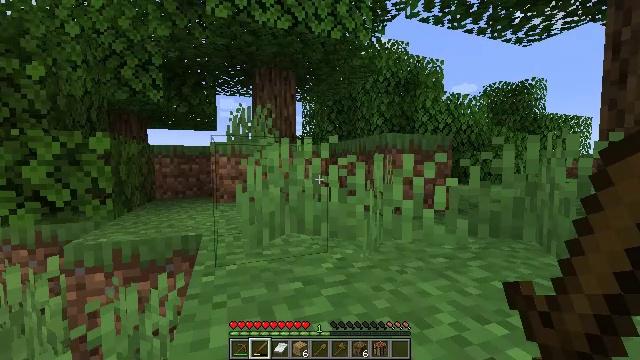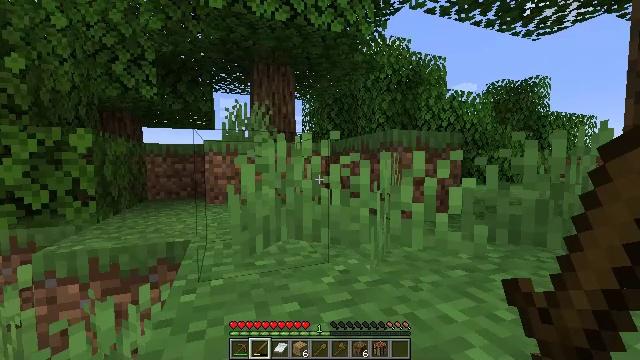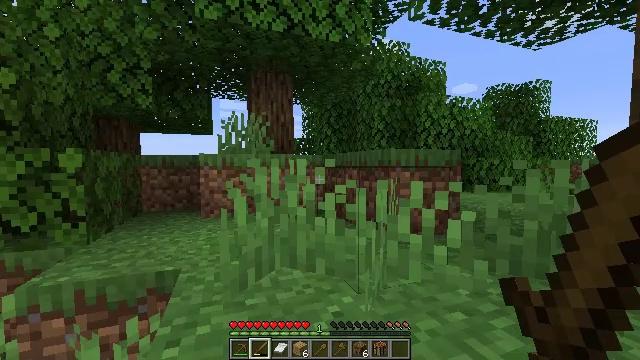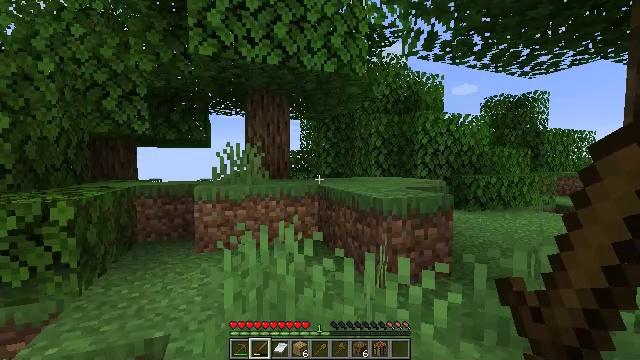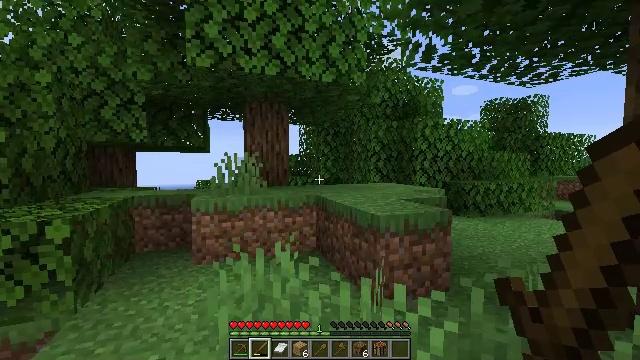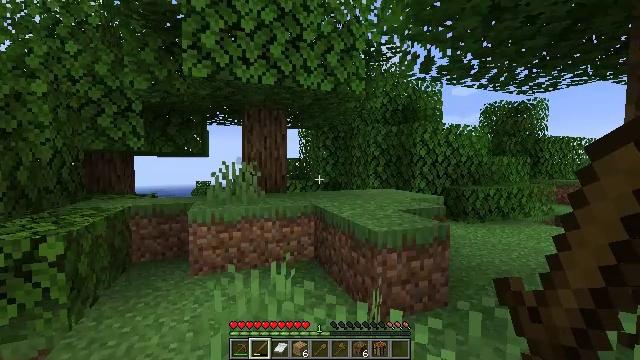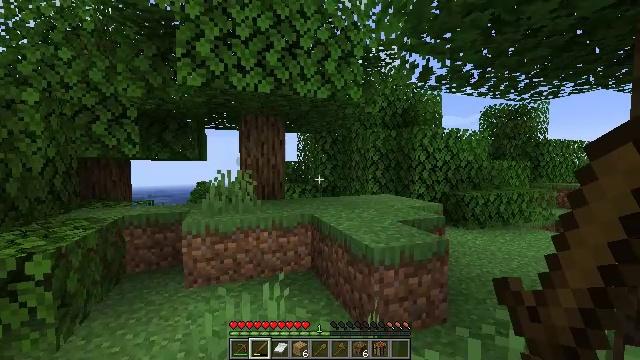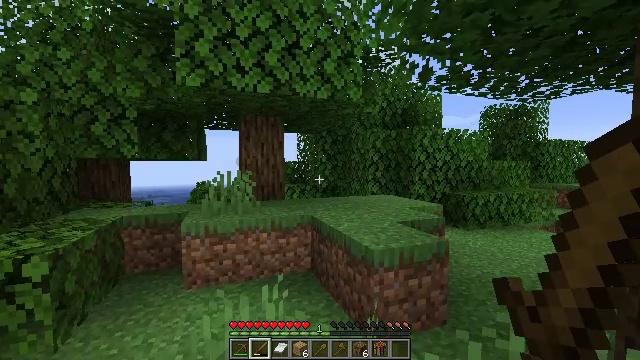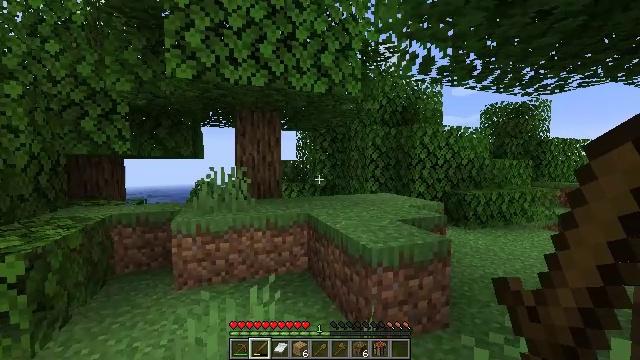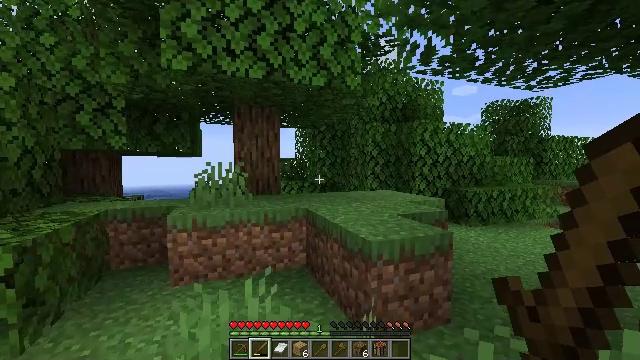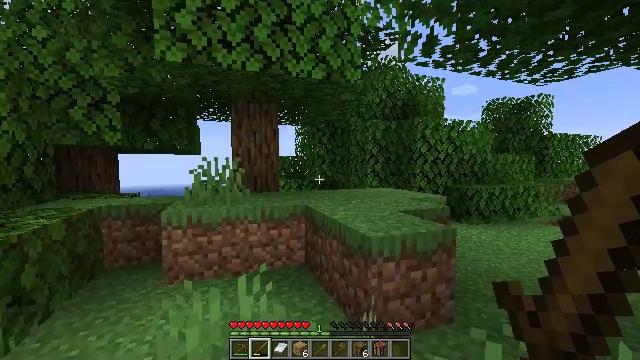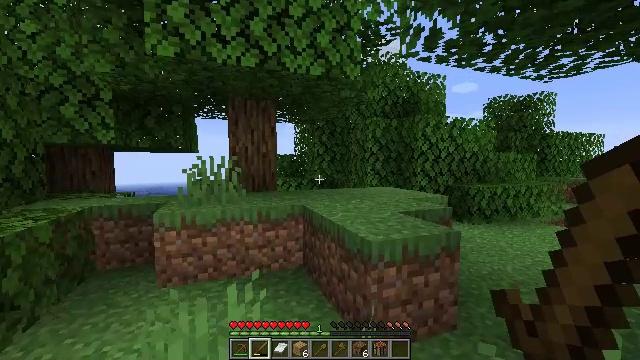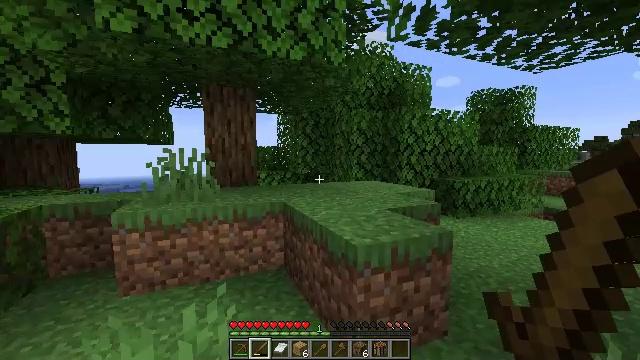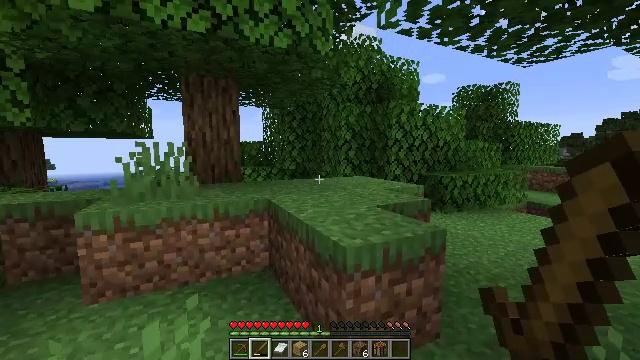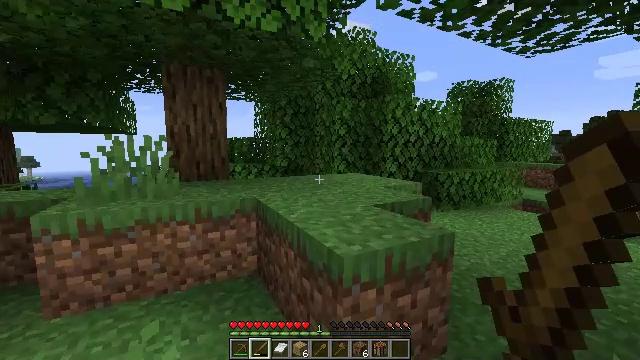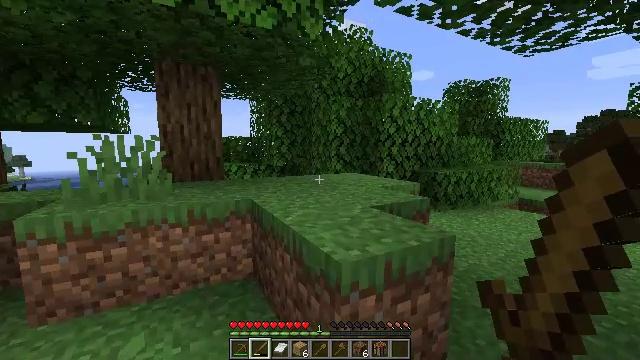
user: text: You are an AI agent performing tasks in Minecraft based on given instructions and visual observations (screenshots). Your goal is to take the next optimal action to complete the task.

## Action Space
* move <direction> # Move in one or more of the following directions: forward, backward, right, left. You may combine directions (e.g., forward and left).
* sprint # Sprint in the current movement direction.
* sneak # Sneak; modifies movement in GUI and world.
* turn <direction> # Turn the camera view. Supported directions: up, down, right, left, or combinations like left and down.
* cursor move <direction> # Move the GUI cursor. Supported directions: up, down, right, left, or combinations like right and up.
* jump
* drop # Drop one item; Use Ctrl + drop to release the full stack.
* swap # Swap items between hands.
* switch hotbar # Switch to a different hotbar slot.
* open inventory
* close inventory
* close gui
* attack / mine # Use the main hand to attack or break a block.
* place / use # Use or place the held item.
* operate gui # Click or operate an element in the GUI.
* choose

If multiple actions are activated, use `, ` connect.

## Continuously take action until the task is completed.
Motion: motion action
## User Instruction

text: Collect some oak leaves.
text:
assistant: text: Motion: move forward, sprint
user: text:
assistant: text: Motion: move forward, sprint, jump
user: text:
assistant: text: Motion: move forward, sprint, jump
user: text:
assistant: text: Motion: move forward, sprint, jump
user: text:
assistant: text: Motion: move forward, sprint, jump
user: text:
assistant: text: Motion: move forward, sprint, jump
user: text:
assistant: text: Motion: move forward, sprint, jump
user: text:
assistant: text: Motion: move forward, sprint, jump
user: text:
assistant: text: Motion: move forward, sprint
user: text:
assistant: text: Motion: move forward, sprint
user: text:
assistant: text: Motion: move forward, sprint
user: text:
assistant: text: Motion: move forward, sprint, turn right and down
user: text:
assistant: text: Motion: move forward, sprint, turn right and down
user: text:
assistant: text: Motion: move forward, sprint, turn right
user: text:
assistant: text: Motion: move forward, sprint
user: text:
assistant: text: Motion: move forward, sprint
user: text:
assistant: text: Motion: move forward, sprint
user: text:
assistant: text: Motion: move forward, sprint, jump
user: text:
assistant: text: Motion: move forward, sprint, jump
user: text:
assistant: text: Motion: move forward, sprint, jump
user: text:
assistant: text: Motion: move forward, sprint, jump
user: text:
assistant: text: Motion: move forward, sprint, jump
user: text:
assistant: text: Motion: move forward, sprint
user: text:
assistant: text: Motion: move forward, sprint
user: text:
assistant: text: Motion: move forward, sprint
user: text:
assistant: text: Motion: move forward, sprint
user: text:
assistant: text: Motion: move forward, sprint
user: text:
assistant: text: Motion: move forward, sprint
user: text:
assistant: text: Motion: move forward, sprint
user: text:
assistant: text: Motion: move forward, sprint, turn right and down